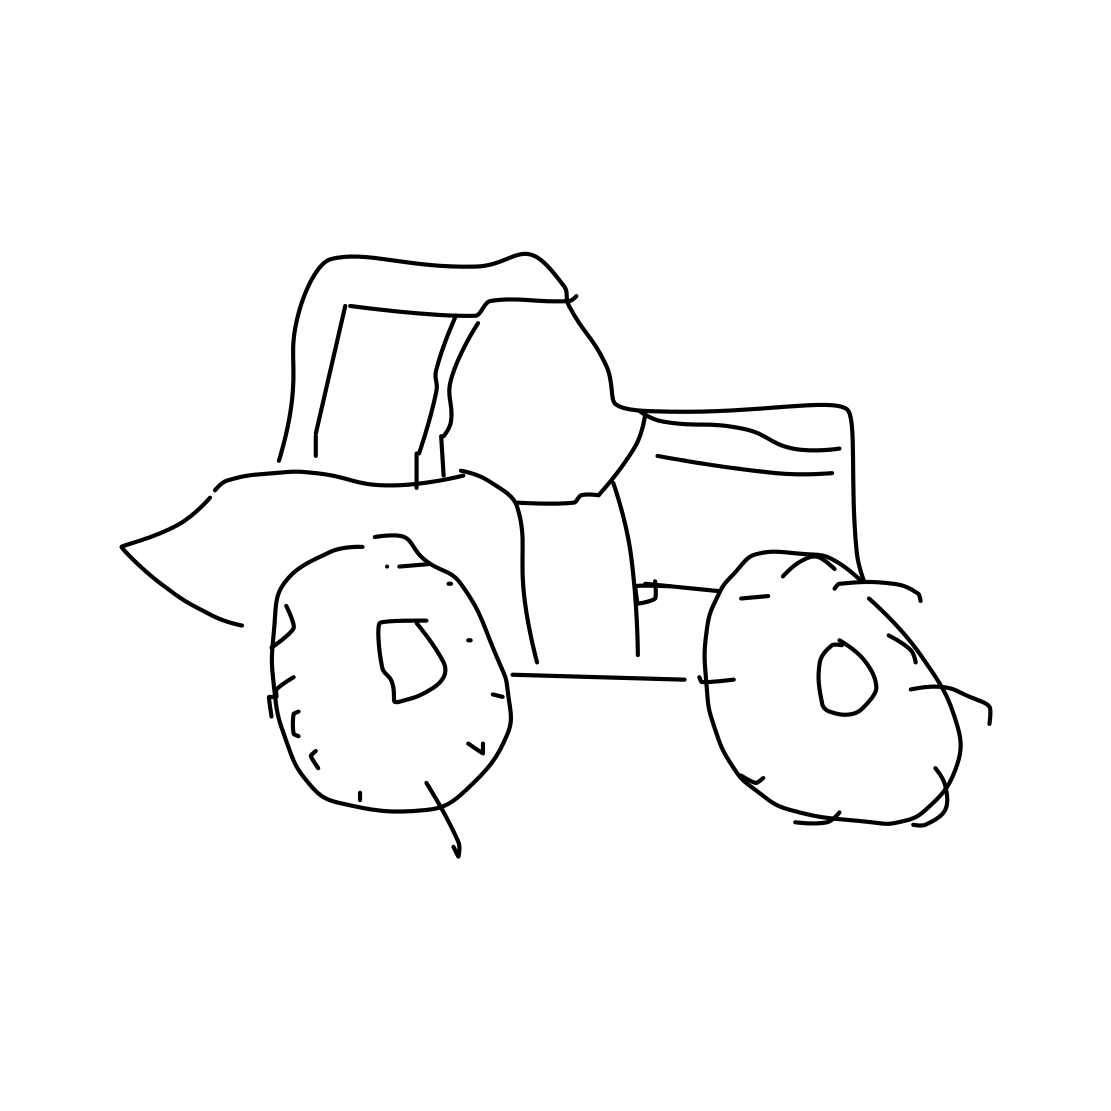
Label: tractor